Question: How to present a view controller exactly like this. I mean the passcode view in the front.
I know how to create the view but not how to present it.

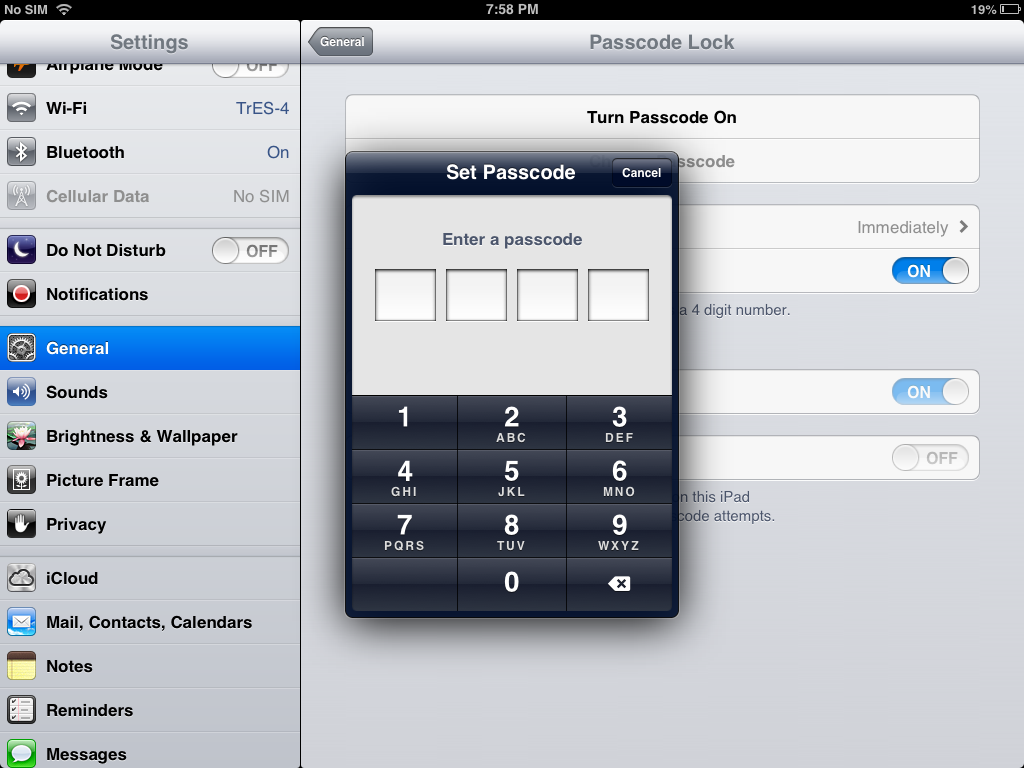
Answer: I implemented such a screen using a 'UIPopoverController'. Something like this:
'''
UIPopoverController *popover = [[UIPopoverController alloc] initWithContentViewController:content];
UIView *root = [UIApplication sharedApplication].keyWindow;
CGRect frame = root.frame;
frame.origin = CGRectCenter(frame);
frame.size = CGSizeMake(1, 1);
[popover presentPopoverFromRect:frame inView:root permittedArrowDirections:0 animated:YES];
'''
The frame is a center point of the screen. Passing 0 for the arrow directions prevents the usual arrow from appearing on the popover. 'content' is the view controller you wish to display.